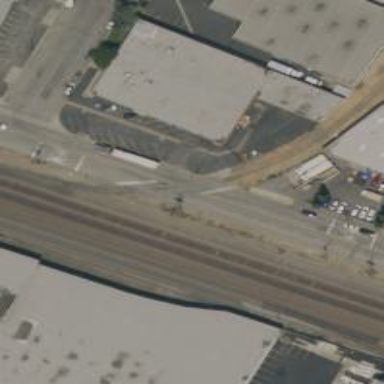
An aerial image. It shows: Rail spur service.